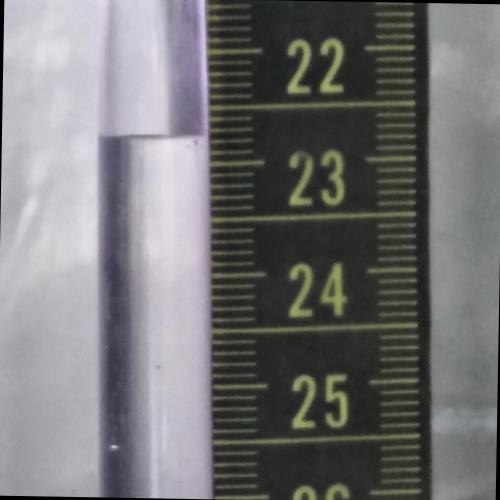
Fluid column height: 22.8 cm